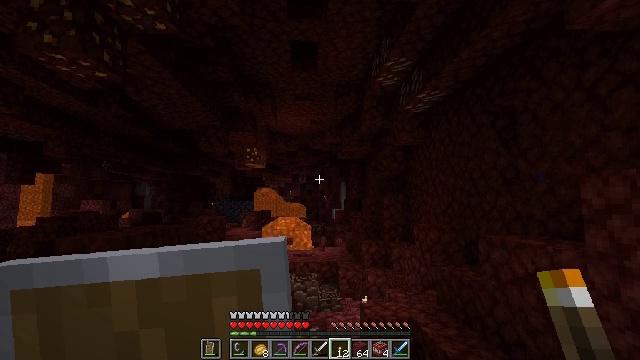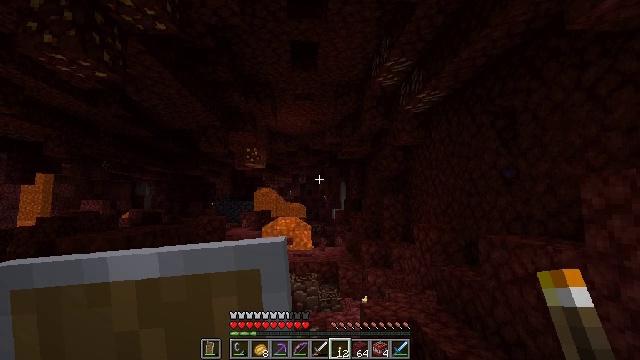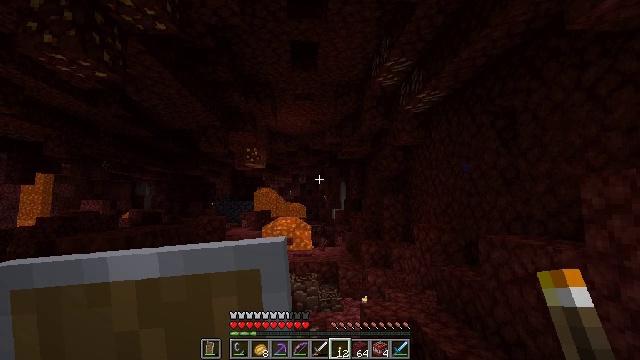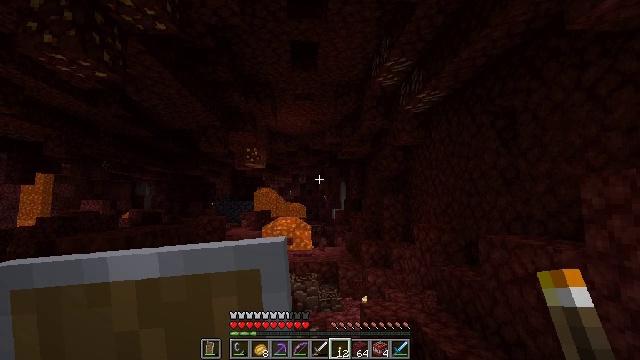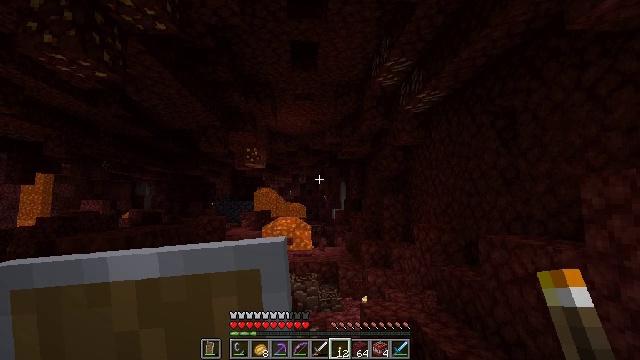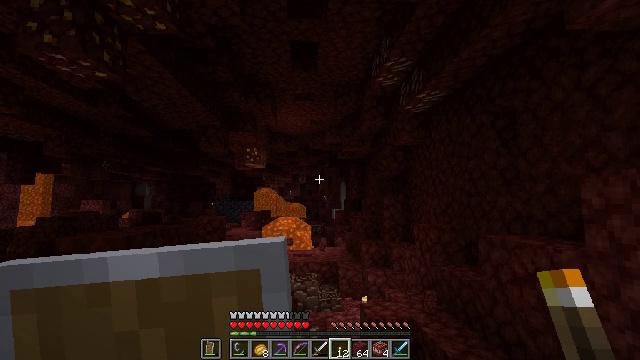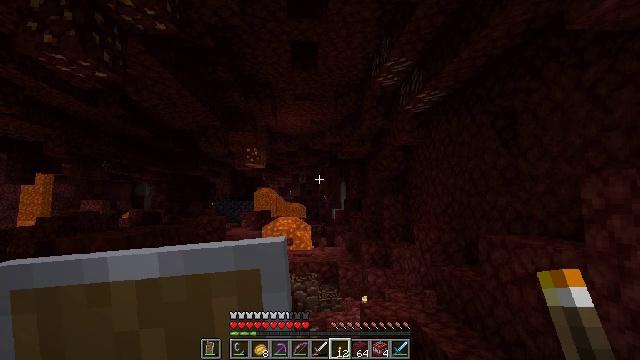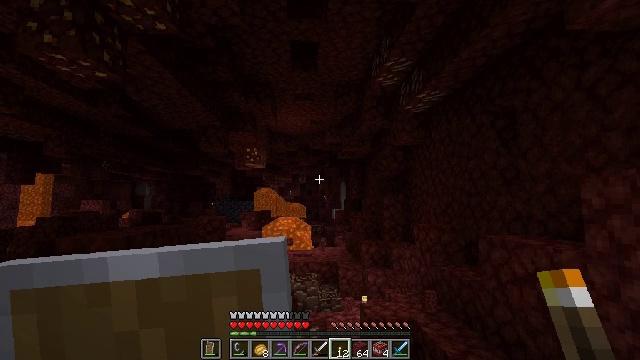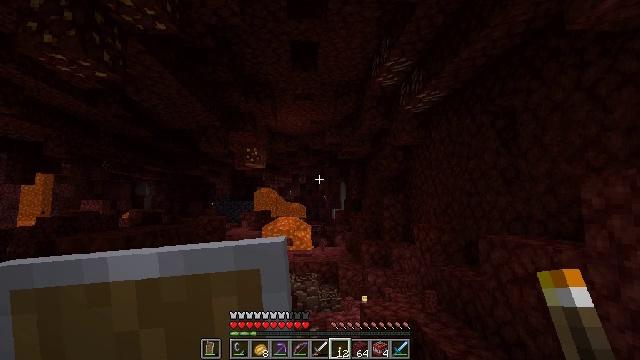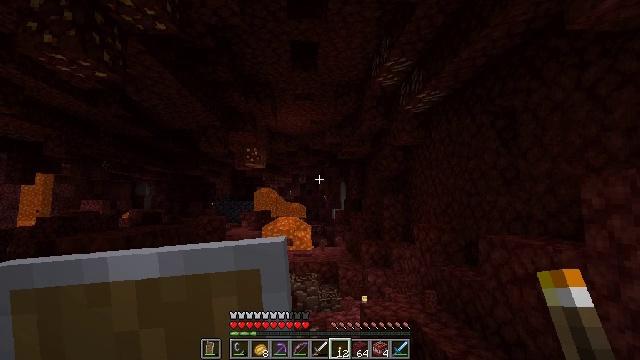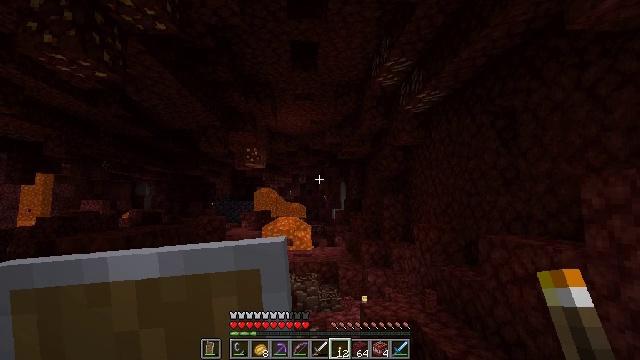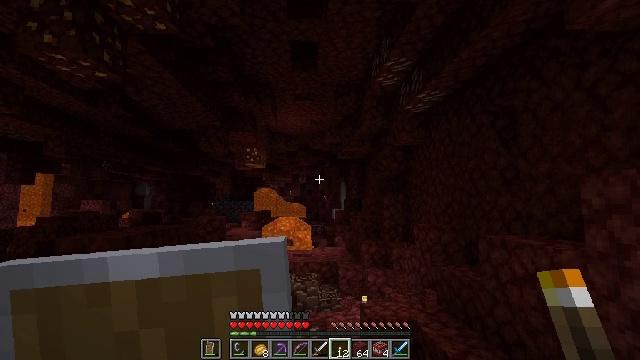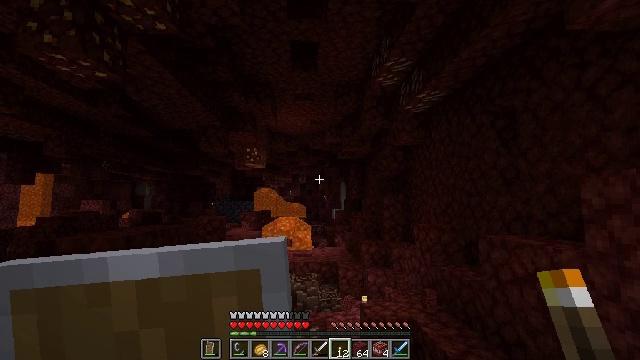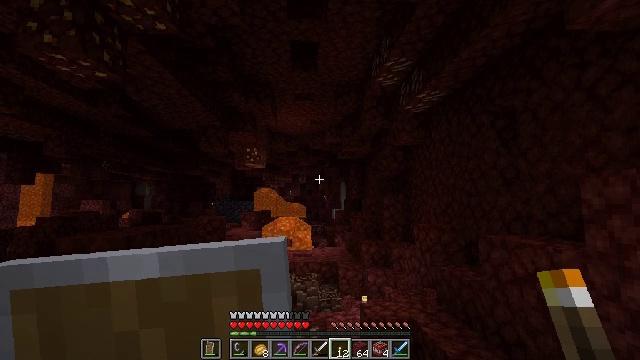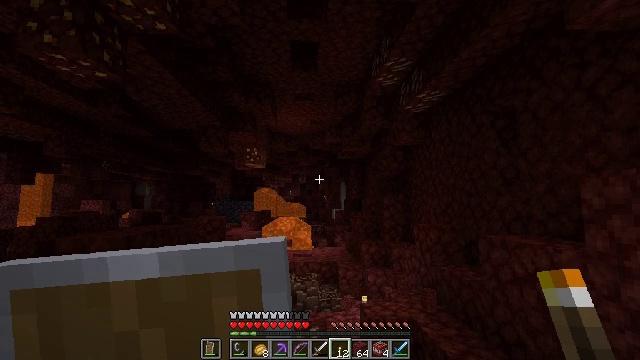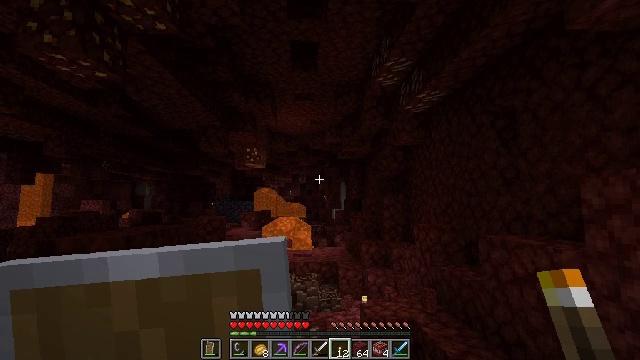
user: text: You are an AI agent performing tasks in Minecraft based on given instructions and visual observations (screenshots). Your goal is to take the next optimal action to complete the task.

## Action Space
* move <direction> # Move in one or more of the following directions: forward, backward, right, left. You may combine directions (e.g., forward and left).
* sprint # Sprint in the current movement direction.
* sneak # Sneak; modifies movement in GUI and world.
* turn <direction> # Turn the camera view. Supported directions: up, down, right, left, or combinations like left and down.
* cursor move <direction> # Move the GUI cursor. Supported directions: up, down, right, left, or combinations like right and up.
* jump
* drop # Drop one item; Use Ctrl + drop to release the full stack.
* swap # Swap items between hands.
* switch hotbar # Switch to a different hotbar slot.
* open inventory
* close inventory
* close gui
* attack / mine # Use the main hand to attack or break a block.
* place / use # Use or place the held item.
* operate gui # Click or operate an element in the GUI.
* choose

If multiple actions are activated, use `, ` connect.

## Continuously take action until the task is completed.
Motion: motion action
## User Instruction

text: Break ancient debris with a diamond or Netherite pickaxe.
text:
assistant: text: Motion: no_op
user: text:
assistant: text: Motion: no_op
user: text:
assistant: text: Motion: no_op
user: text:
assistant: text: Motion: no_op
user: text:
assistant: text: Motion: no_op
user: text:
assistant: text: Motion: no_op
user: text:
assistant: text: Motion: no_op
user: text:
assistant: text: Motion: no_op
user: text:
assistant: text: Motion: no_op
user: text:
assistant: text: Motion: no_op
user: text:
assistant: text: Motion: no_op
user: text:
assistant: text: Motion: no_op
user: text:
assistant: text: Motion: no_op
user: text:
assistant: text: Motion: no_op
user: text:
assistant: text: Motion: no_op
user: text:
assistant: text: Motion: no_op
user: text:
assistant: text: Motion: no_op
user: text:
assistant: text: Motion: no_op
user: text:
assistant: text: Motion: no_op
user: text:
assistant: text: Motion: no_op
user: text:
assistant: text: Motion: no_op
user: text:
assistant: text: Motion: no_op
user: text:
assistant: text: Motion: no_op
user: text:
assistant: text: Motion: no_op
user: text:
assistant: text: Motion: no_op
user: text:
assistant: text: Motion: no_op
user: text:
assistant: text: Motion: no_op
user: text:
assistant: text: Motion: no_op
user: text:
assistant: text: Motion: no_op
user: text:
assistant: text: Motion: no_op